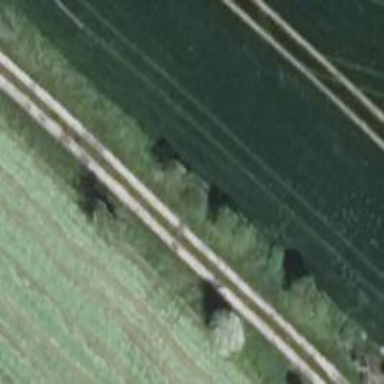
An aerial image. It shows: Row of deciduous broadleaved trees.